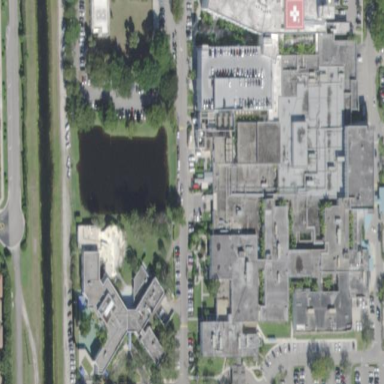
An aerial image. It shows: Hospital building.